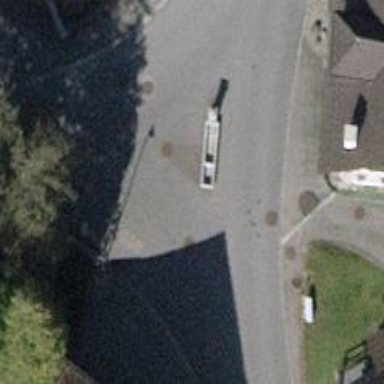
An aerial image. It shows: Fountain.